Question: I'm having trouble in doing a javascript that will do the following:
Increase/decrease number inside textbox when image clicked.
setting a limit for that textbox (not below zero, not above x)
please know i have many text boxes in the same page, so how can this issue be fixed?

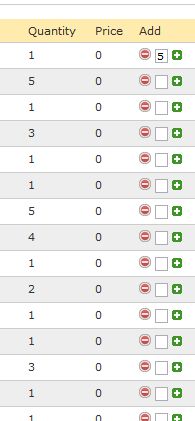
Answer: You don't need to (and shouldn't) set ids for each and every image and input field. You will need to set name attributes for each input field though (so your server code can tell them apart - but not for JS).
If the "add" section for each row looks like:
'''
<div>
<img src='minus.png' onclick="increment(this.parentNode.getElementsByTagName('input')[0]);" />
<input type='text' name='product_1010101011' />
<img src='plus.png' onclick="decrement(this.parentNode.getElementsByTagName('input')[0]);" />
</div>
'''
use this javascript:
'''
function increment(myInput) {
// use Mike Samuel's code here
myInput.value = (+myInput.value + 1) || 0;
}
function decrement(myInput) {
// use Mike Samuel's code here
myInput.value = (myInput.value - 1) || 0;
}
'''